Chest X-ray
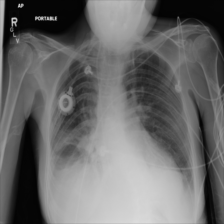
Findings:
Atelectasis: positive
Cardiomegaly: negative
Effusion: negative
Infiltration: negative
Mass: negative
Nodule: negative
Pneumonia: negative
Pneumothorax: negative
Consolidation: negative
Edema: negative
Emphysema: negative
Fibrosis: negative
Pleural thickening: negative
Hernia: negative